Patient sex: M
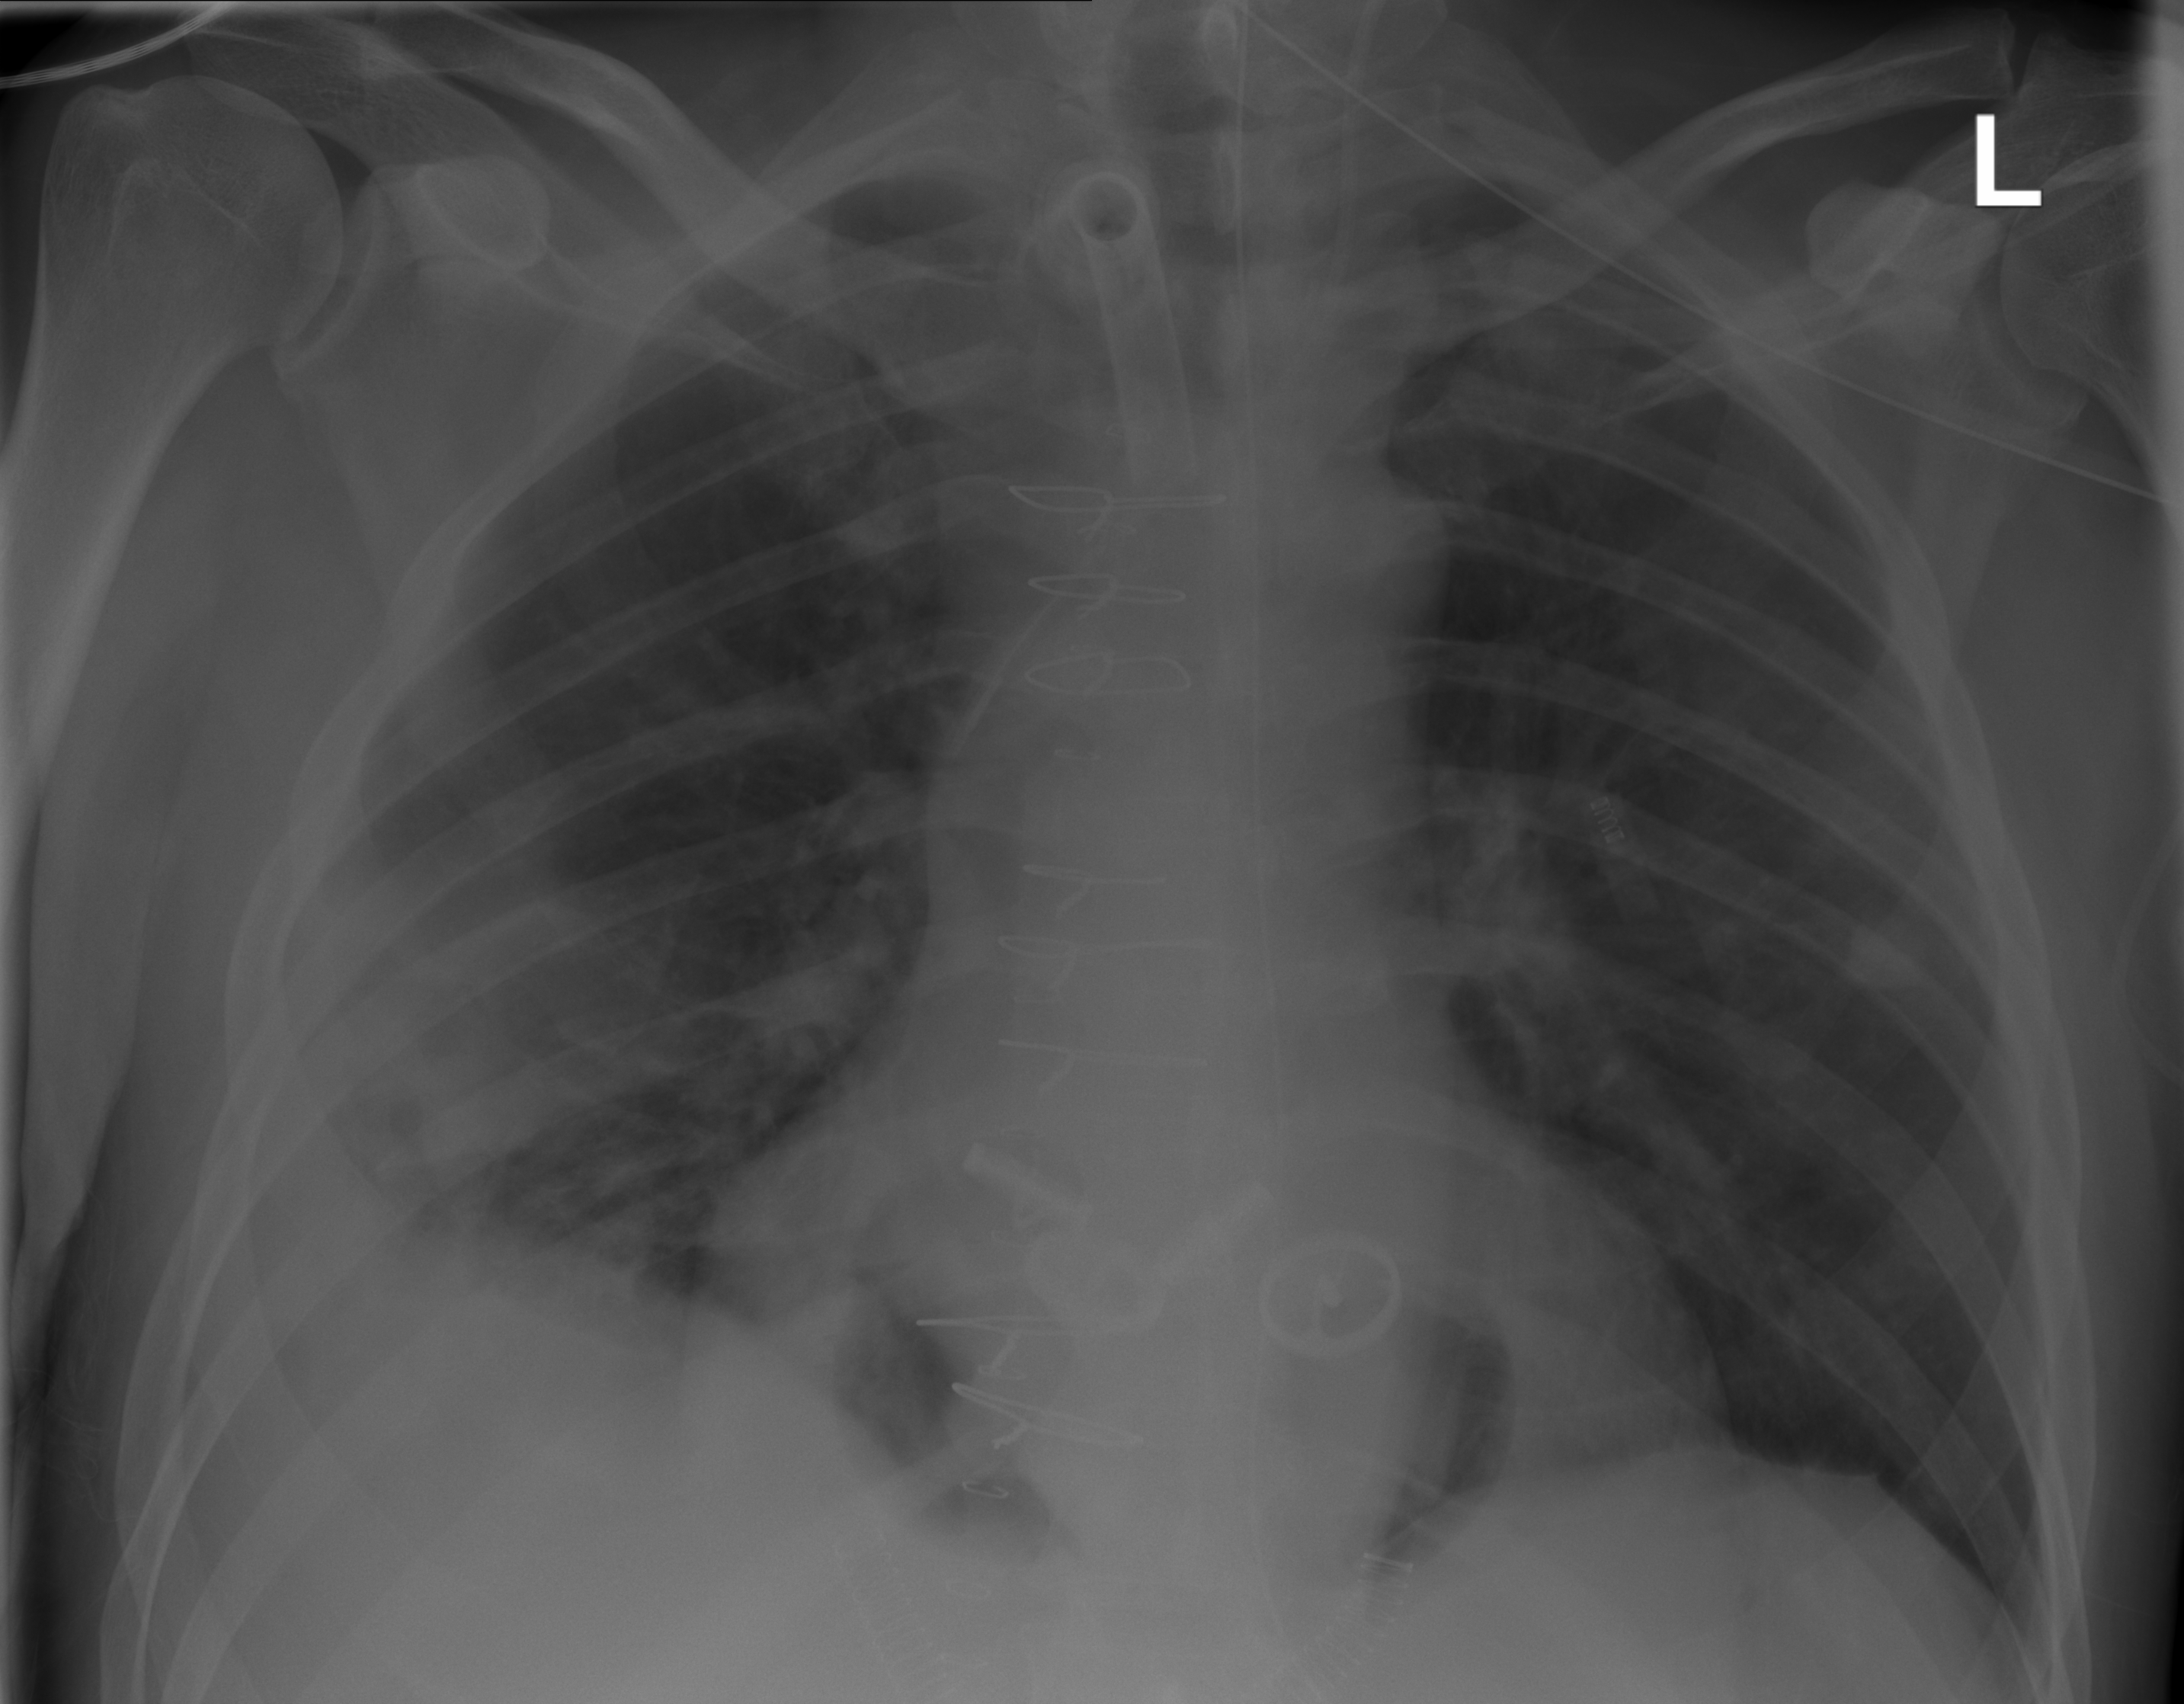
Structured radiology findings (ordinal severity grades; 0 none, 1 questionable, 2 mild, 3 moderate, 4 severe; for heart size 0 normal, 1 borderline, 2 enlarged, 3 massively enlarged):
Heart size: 0
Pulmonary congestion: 0
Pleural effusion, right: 2
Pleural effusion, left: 0
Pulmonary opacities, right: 2
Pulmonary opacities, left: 0
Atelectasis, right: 2
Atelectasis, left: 0